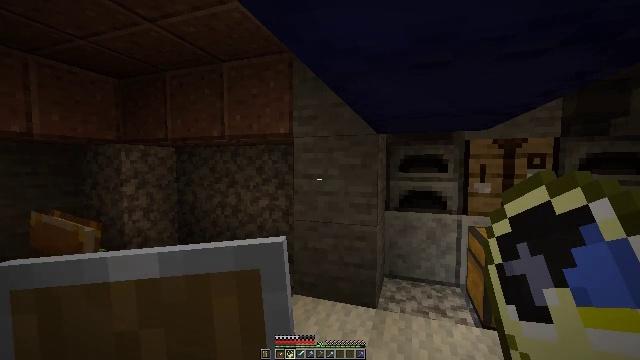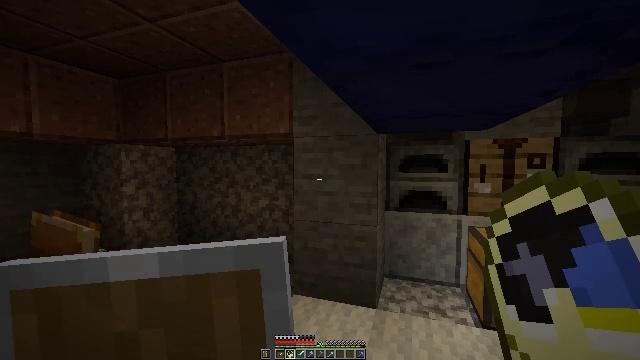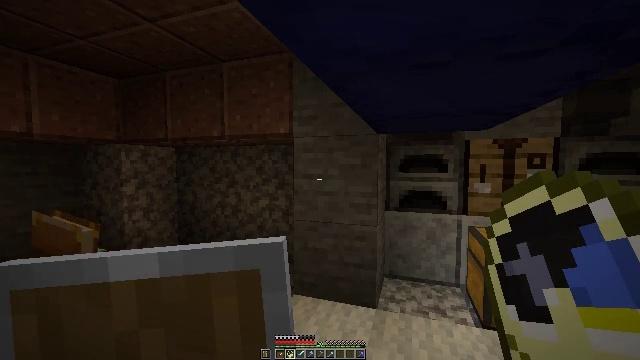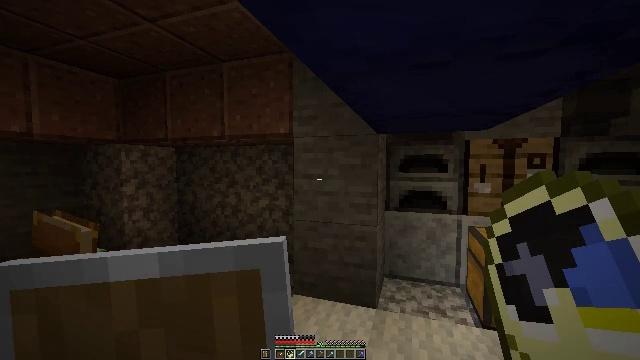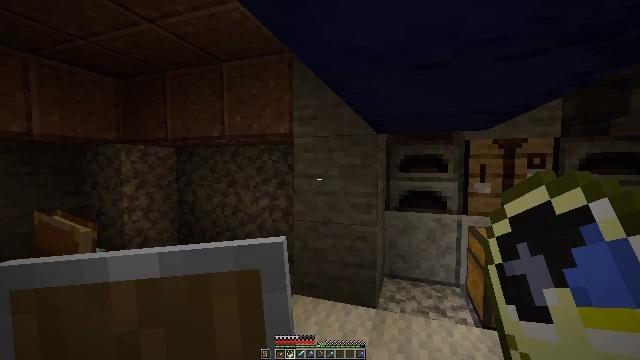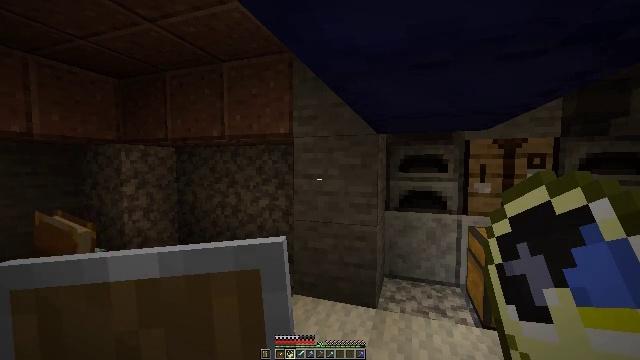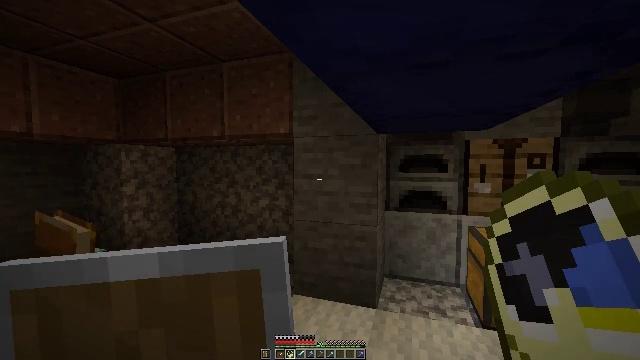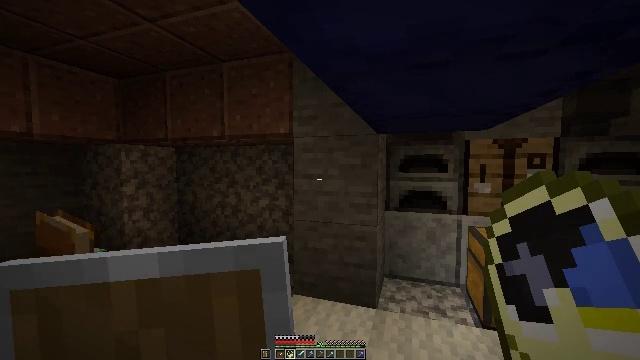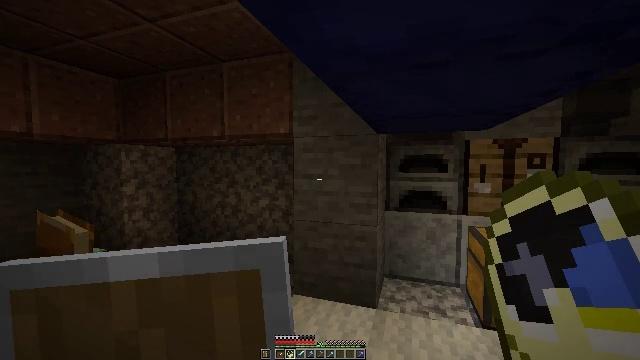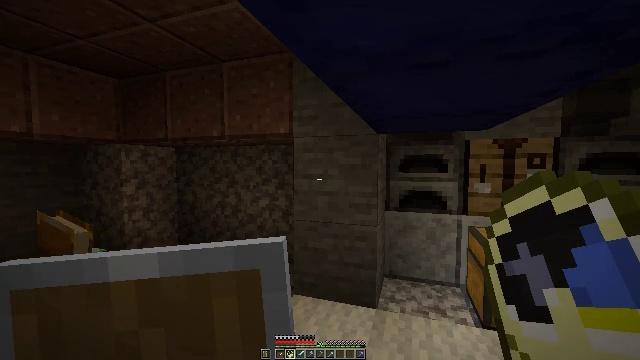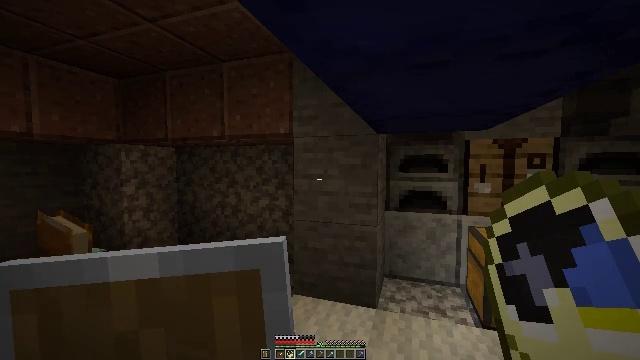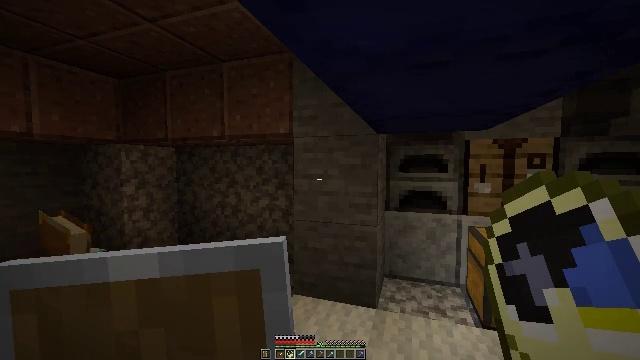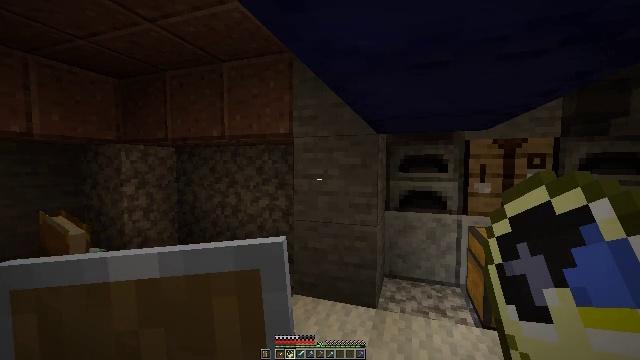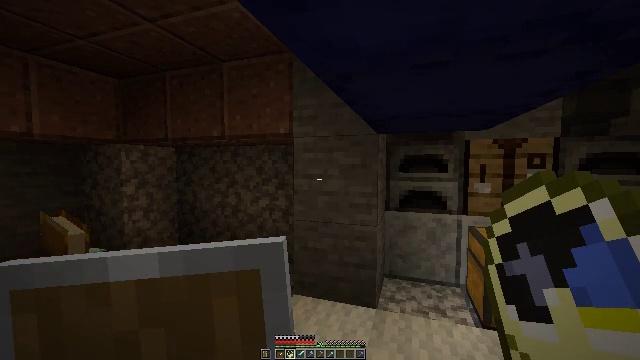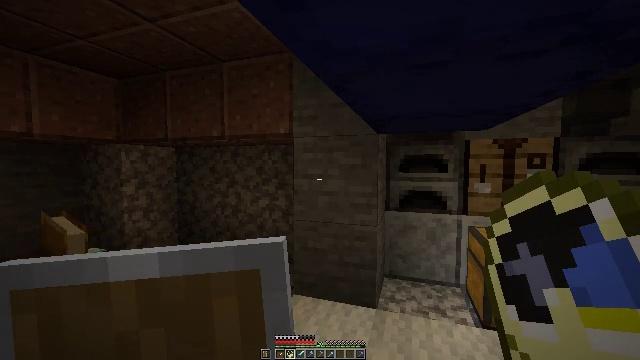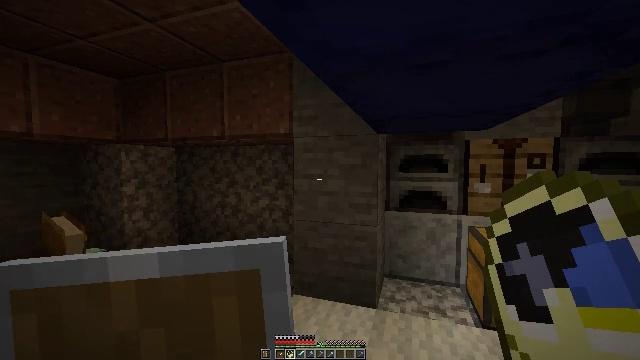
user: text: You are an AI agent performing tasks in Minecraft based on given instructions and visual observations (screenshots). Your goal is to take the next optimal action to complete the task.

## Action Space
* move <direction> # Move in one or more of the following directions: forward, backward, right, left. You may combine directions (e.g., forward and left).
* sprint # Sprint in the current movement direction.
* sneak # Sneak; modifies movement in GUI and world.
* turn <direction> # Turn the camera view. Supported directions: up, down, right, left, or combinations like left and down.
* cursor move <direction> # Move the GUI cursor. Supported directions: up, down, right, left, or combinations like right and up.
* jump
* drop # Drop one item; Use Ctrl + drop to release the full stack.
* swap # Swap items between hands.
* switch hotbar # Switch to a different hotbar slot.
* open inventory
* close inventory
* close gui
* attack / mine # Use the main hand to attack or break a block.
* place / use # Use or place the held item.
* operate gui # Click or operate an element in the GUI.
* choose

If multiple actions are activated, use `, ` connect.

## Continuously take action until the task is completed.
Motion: motion action
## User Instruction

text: Attack the blue shulker box to gather it.
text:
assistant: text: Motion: no_op
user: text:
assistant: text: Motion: no_op
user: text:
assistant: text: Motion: no_op
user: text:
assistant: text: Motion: no_op
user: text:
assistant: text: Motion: no_op
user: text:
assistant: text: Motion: no_op
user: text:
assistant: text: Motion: no_op
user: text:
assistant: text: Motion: no_op
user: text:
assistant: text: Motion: no_op
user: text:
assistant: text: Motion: no_op
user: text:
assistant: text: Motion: no_op
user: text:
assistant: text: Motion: no_op
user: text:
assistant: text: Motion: no_op
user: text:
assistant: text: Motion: no_op
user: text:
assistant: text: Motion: no_op
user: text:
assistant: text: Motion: no_op
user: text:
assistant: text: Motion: no_op
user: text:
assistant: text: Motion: no_op
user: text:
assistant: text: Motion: no_op
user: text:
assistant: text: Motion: no_op
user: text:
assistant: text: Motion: no_op
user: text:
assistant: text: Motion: no_op
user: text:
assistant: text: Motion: no_op
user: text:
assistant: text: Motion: no_op
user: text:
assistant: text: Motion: no_op
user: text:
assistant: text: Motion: no_op
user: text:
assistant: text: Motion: no_op
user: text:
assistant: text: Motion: no_op
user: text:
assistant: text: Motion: no_op
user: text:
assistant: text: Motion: no_op